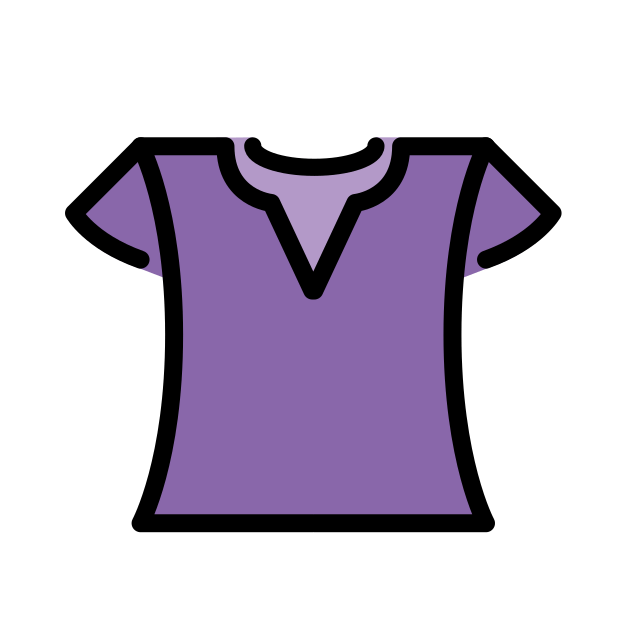
woman’s clothes